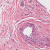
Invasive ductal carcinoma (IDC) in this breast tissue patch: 0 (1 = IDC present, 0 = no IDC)